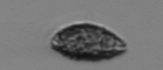
Label: Pseudochattonella_farcimen